Interaction volume radius: 10 \u00c5
Interaction volume height: 25 \u00c5
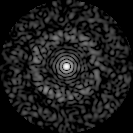
Disorder parameter: 0.8422